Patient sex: F
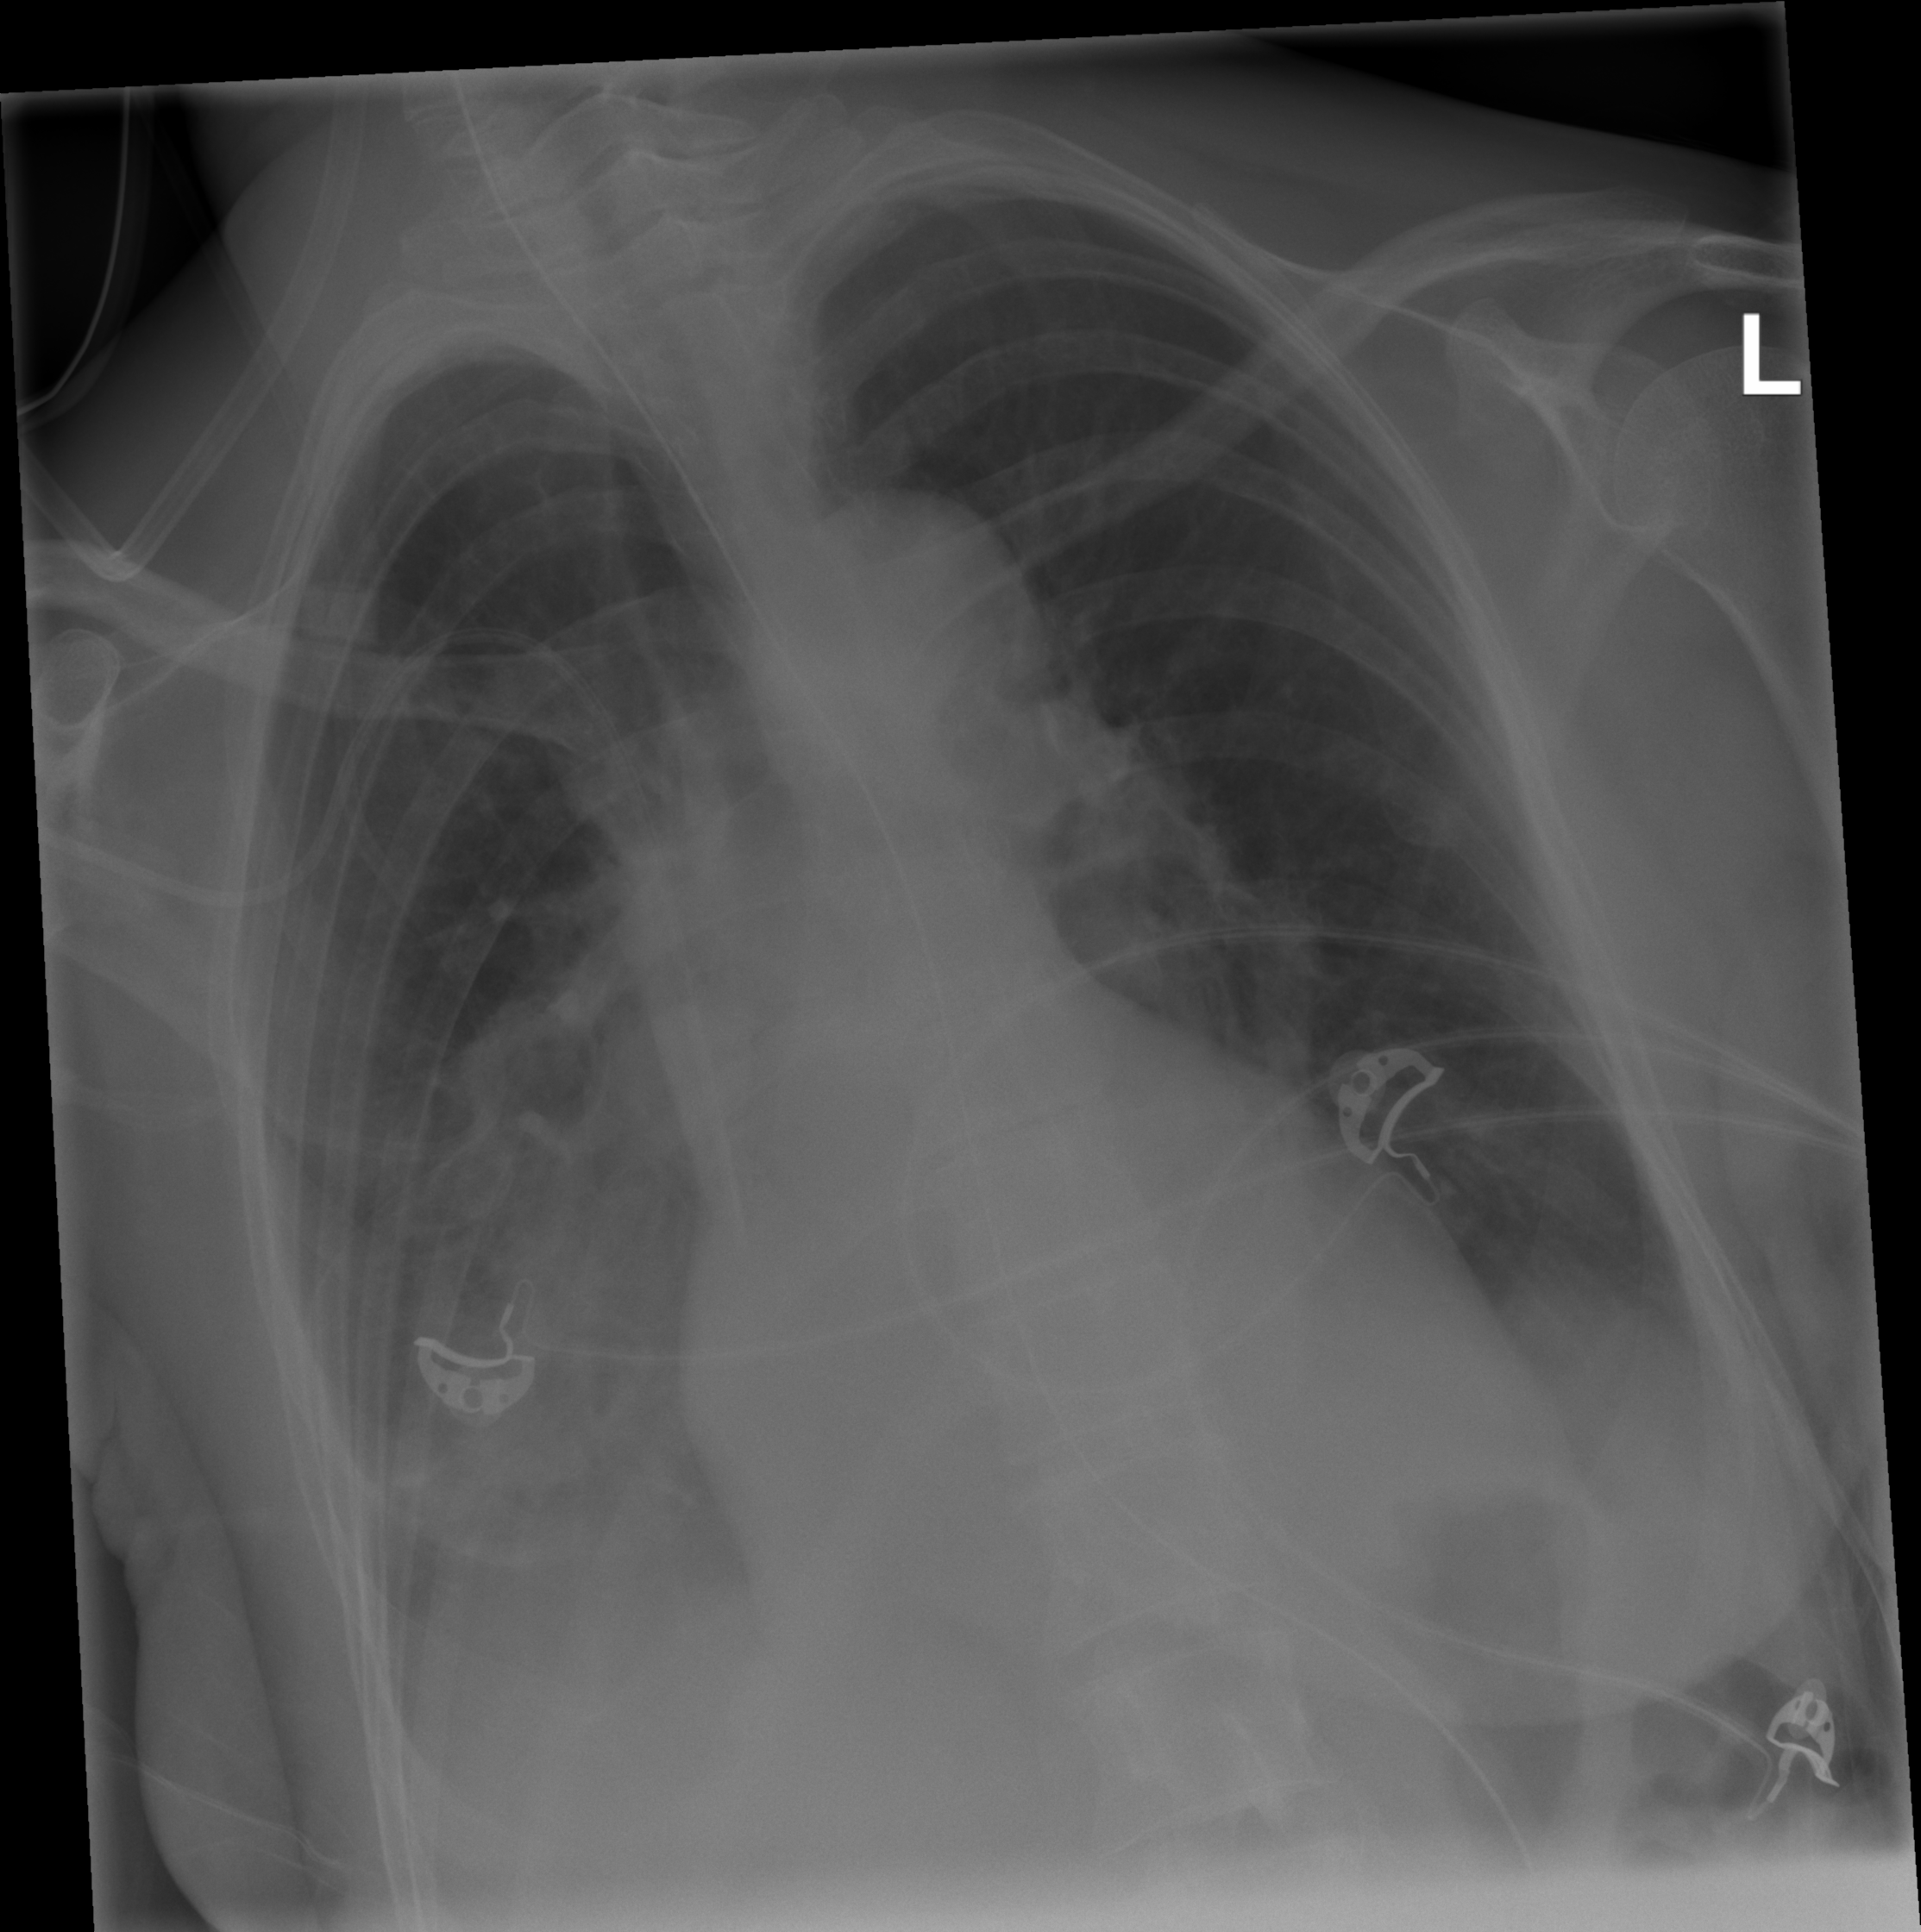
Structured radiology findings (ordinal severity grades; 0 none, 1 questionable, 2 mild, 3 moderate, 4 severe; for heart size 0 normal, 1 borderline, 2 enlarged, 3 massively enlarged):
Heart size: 0
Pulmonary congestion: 0
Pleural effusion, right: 0
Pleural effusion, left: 0
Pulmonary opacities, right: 0
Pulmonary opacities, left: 0
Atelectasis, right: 2
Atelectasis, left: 0